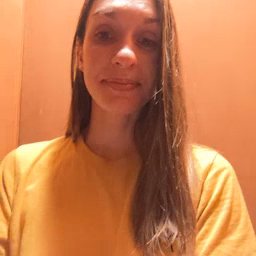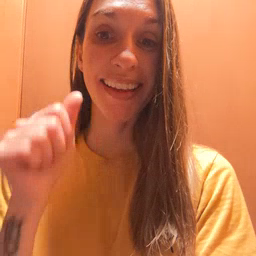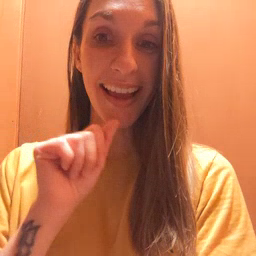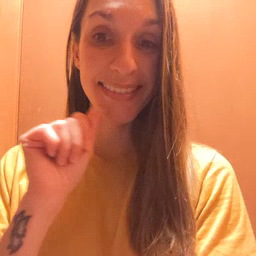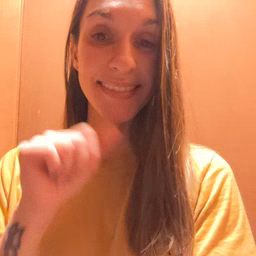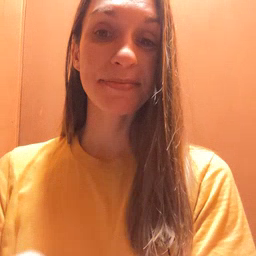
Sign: aunt